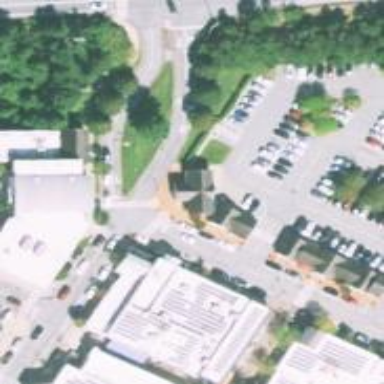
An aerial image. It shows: Parking space is available.